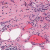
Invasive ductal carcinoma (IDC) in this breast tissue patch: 0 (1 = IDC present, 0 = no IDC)